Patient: sex F, age 63
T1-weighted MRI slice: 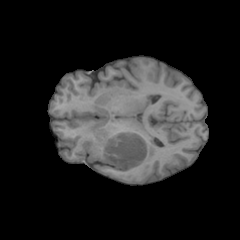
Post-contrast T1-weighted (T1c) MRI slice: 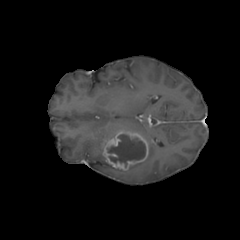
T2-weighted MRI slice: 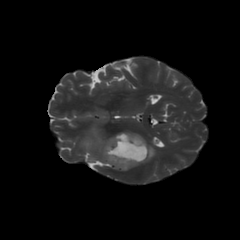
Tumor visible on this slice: yes
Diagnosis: Glioblastoma, IDH-wildtype
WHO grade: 4